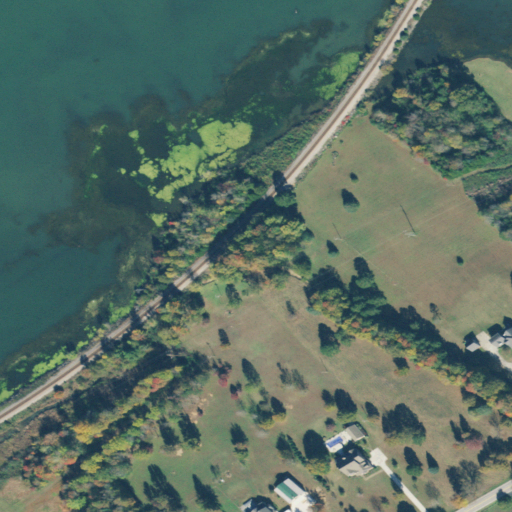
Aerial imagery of valley in Tennessee named Graham Cove containing pasture, open water, deciduous forest, mixed forest, herbaceous wetlands, open development, low intensity development, woody wetlands, and medium intensity development